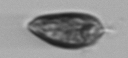
Label: Prorocentrum_triestinum